Interaction volume radius: 5 \u00c5
Interaction volume height: 20 \u00c5
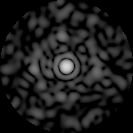
Disorder parameter: 0.8602